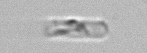
Label: Cerataulina_pelagica